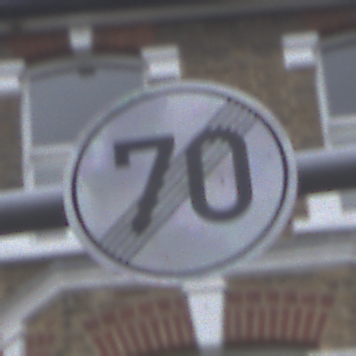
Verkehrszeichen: EndeGeschwindigkeit70
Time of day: MorningAfternoon
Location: Outdoor (Urban)
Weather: Overcast
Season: NotSpecified
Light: Natural